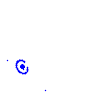
Particle: electron